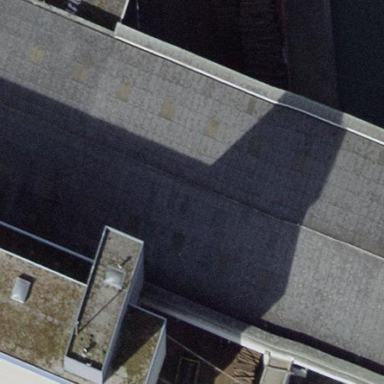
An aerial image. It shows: View of roof of building.